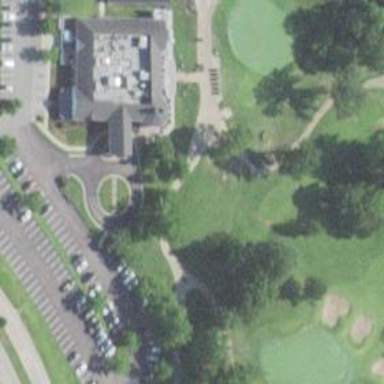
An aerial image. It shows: Service road used as golf cart path.